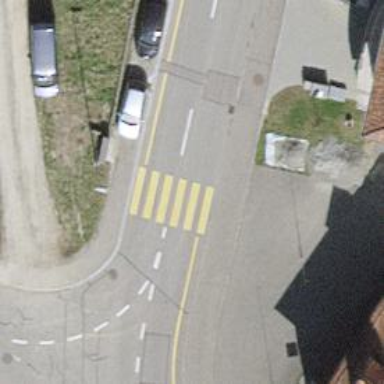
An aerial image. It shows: Uncontrolled zebra crossing on the road.